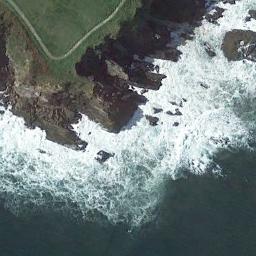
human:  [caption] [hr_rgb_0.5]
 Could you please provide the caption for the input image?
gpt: Huge waves beat the beach and the grass on the shore .

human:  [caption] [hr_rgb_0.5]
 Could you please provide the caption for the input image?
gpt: The beach is an erosion scarp, And the beach has a headland and some marine stacks are in the seawater .

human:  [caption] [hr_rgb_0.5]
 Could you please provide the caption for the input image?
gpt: Deep blue sea water and brown land and vegetation .

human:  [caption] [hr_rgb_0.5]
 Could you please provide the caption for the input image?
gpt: There is a little greenery near the beach .

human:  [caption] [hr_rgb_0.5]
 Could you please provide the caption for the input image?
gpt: The grass is beside the beach .